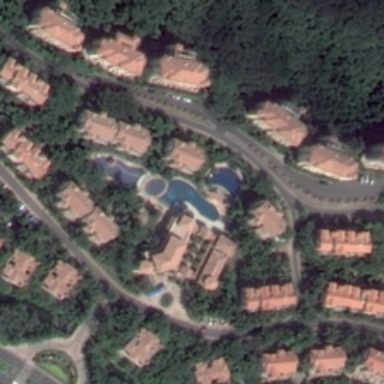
Many red buildings with several swimming pools and green trees are in a resort .